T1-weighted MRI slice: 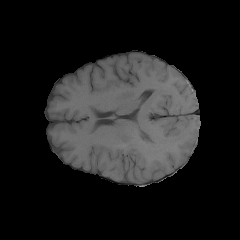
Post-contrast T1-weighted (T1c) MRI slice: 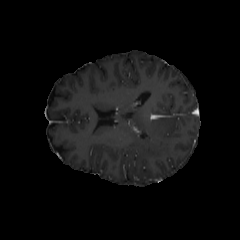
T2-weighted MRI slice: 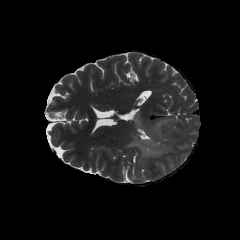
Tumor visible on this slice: yes